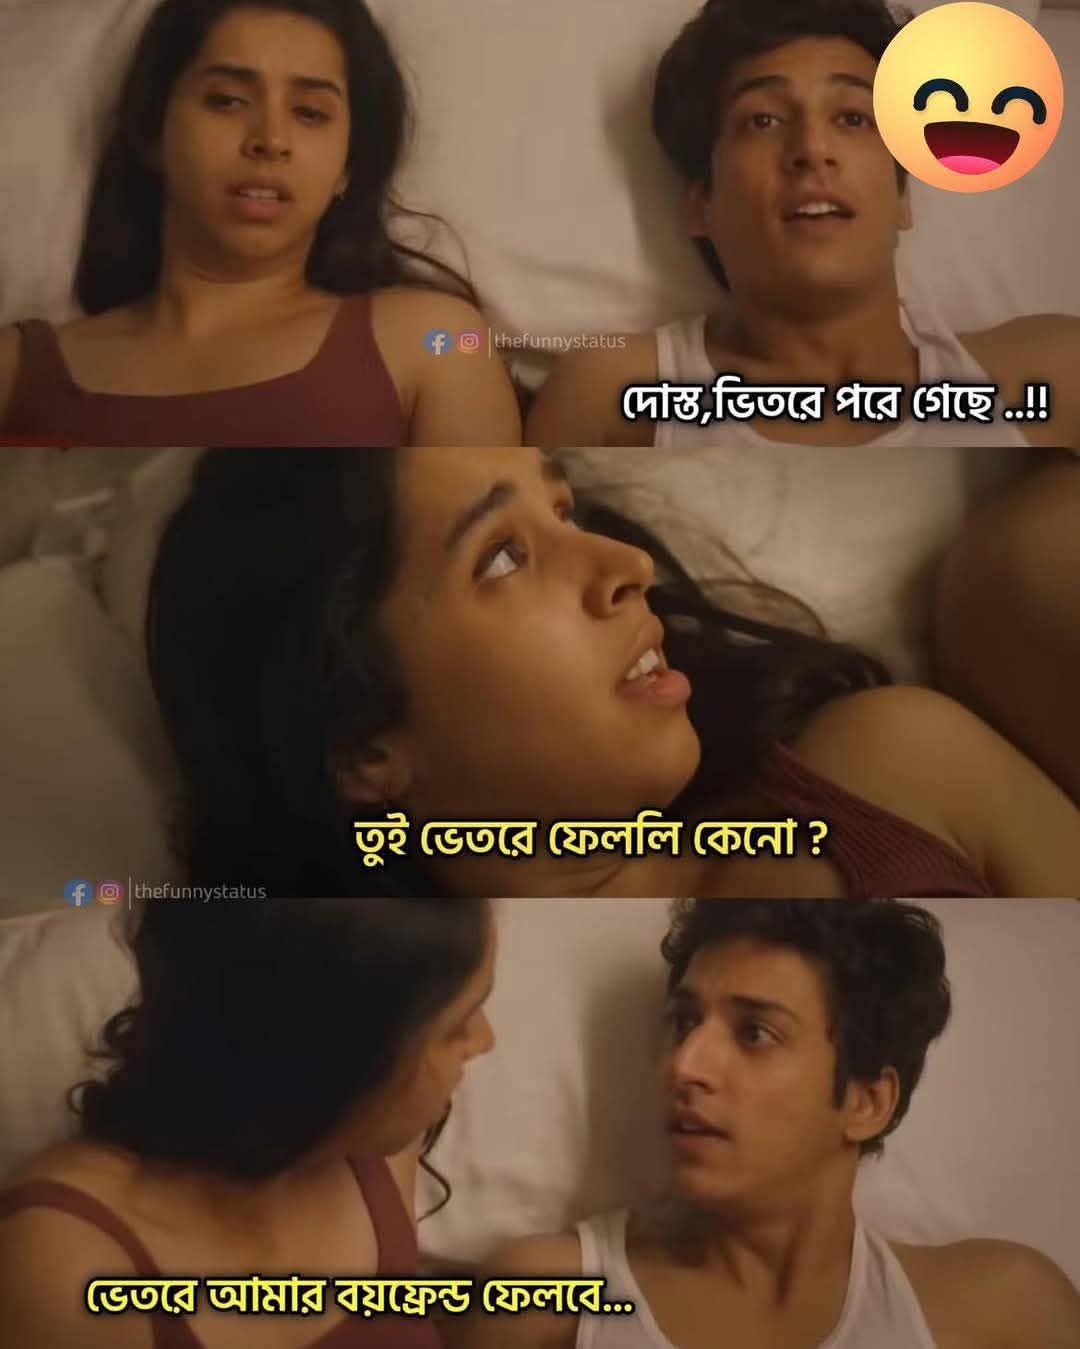
Text: দোস্ত, ভিতরে পরে গেছে ..!!
তুই ভেতরে ফেললি কেনো?
ভেতরে আমার বয়ফ্রেন্ড ফেলবে...
Label: Non Hate